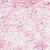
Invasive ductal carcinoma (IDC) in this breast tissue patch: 0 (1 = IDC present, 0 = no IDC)